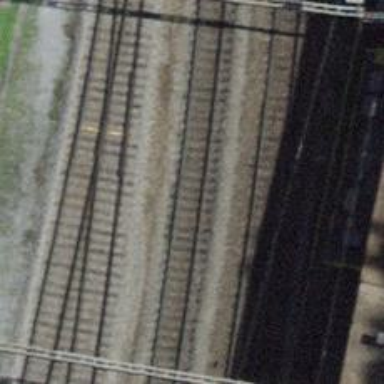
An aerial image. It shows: Railway track with contact lines for electrification.